Field crop: tomato
Growth stage: 2
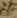
Species: solanum